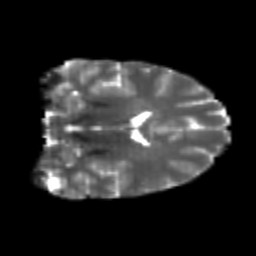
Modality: T2w
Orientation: coronal
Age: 22
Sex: female
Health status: healthy
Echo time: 0.074 s